Interaction volume radius: 5 \u00c5
Interaction volume height: 15 \u00c5
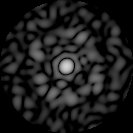
Disorder parameter: 0.8157